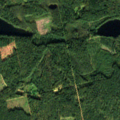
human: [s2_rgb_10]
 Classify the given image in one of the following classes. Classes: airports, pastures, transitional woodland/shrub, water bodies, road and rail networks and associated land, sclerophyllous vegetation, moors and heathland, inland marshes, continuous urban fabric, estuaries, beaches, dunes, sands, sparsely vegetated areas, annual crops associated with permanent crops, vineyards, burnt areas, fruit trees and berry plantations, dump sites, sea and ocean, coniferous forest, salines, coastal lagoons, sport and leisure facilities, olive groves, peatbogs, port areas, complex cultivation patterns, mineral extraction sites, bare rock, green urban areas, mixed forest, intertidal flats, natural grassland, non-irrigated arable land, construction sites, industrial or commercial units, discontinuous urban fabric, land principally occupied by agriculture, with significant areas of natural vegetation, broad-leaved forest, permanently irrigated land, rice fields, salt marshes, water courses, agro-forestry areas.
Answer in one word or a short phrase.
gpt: land principally occupied by agriculture, with significant areas of natural vegetation, coniferous forest, mixed forest, transitional woodland/shrub, water bodies